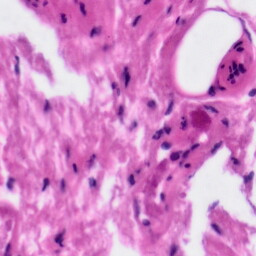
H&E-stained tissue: Tonsil